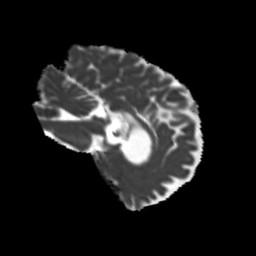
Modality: MD
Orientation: sagittal
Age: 74
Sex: female
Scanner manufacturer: siemens
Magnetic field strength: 3 T
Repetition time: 5.25 s
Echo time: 0.08 s